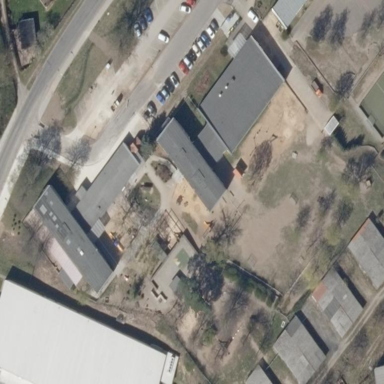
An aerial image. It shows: Kindergarten.